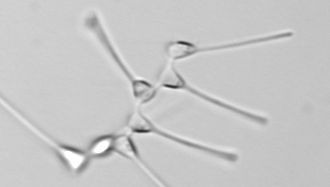
Label: Asterionellopsis_glacialis